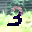
Label: 3